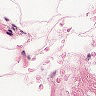
Metastatic tissue present: no